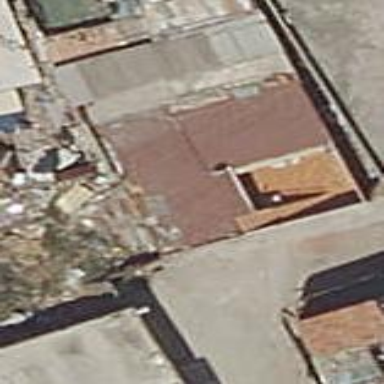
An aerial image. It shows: Detached building.